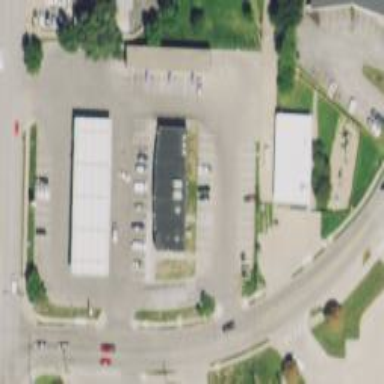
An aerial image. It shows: Convenience shop.